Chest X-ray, PA view. Patient: 54 years old, sex M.
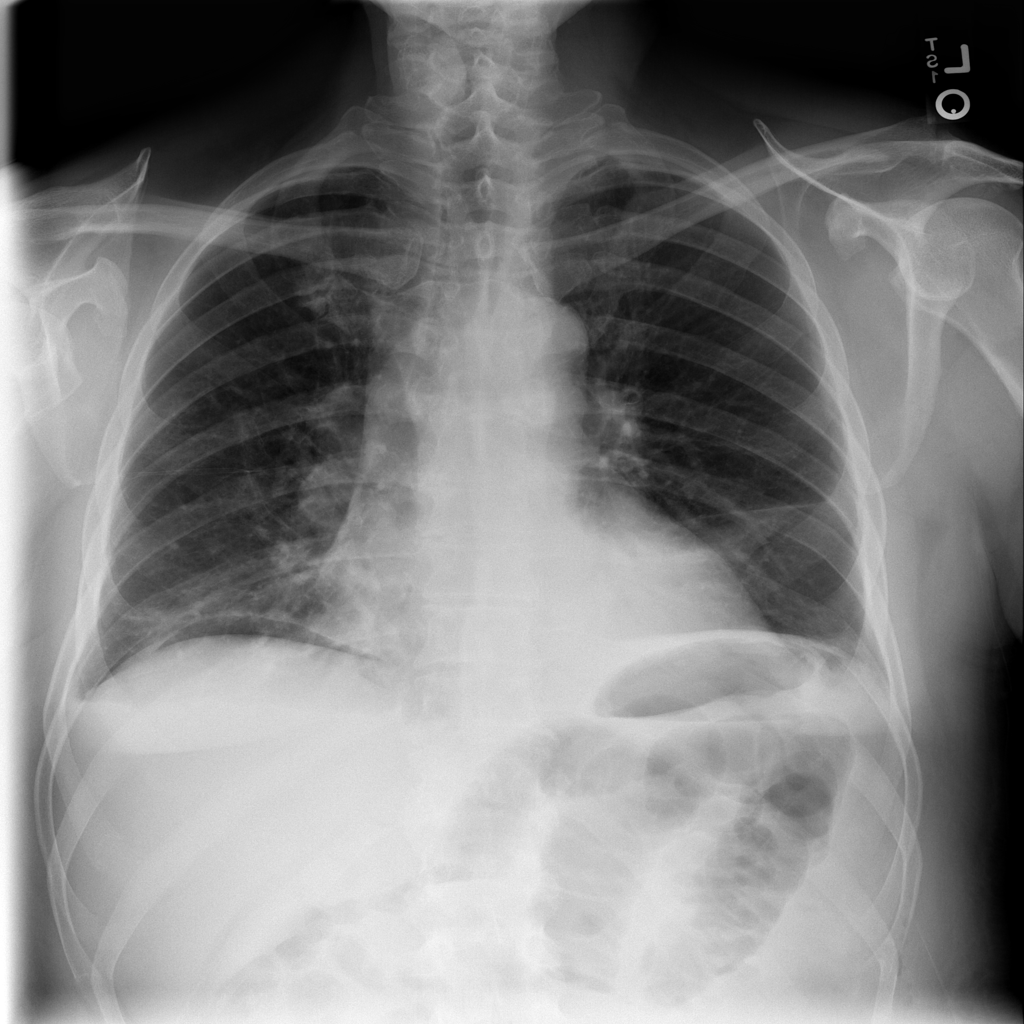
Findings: Atelectasis, Effusion, Infiltration